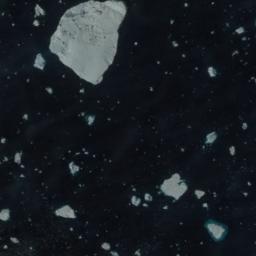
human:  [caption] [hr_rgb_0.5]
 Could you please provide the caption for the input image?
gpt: A large block of ice and sparse small pieces of ice float on the deep blue sea .

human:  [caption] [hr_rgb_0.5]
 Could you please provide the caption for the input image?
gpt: A large piece of sea ice and a lot of small pieces of sea ice float in the deep blue sea .

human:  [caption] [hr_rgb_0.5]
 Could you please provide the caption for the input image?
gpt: There is a big ice and many small ice on the dark blue sea .

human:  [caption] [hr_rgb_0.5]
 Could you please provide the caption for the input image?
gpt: There are sea ice of different shapes and sizes .

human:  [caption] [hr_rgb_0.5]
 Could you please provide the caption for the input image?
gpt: There are some small pieces of sea ice and a larger one .